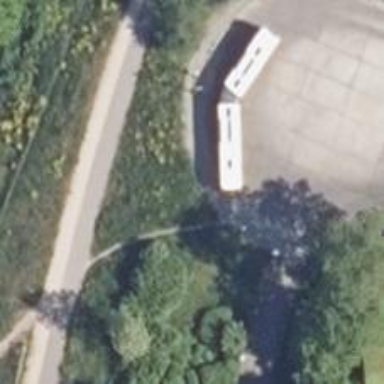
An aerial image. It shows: Platform for public transport on the road.